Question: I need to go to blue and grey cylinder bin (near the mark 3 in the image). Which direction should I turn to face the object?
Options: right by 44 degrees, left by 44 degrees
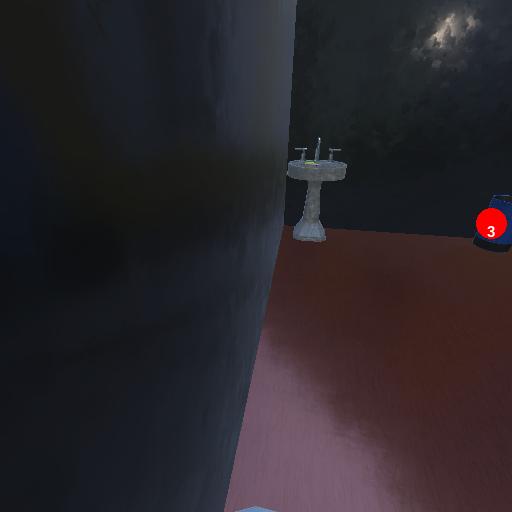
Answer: right by 44 degrees